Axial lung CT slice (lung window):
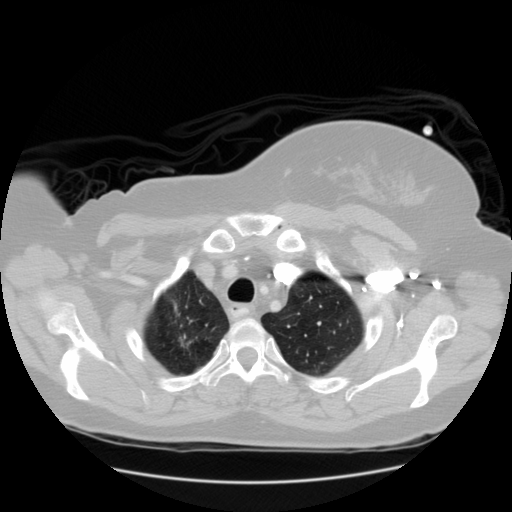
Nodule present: no